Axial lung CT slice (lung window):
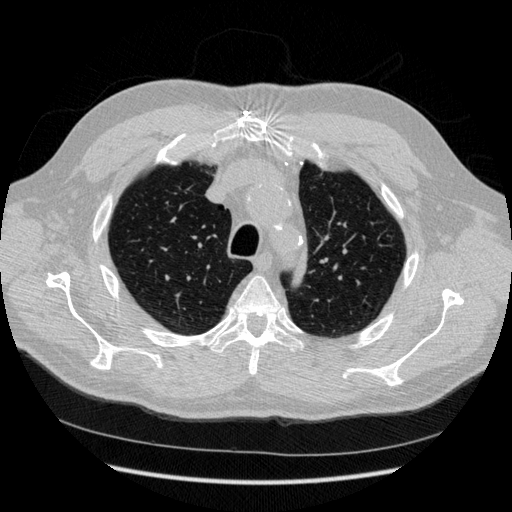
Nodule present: no